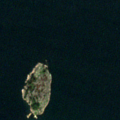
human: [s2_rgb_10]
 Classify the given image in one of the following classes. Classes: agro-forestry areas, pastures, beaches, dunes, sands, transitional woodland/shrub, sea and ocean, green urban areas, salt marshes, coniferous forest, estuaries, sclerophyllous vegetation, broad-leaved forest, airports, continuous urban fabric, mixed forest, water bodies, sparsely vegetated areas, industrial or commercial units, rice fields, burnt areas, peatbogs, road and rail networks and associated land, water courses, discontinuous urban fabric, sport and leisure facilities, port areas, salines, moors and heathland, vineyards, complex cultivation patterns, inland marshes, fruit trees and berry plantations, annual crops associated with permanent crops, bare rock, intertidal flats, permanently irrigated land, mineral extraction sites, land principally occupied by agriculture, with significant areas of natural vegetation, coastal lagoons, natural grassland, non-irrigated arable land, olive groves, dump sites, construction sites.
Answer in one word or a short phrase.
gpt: sea and ocean